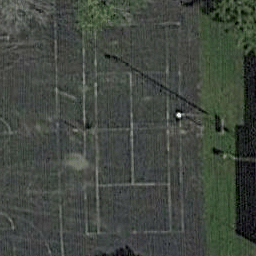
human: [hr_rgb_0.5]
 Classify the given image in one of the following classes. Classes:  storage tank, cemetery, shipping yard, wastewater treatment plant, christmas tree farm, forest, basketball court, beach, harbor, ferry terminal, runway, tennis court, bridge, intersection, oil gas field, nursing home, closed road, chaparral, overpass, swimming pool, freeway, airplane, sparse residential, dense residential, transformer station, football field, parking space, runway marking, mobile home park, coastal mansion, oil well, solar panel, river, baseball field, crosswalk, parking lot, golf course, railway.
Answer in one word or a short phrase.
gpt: tennis court